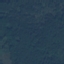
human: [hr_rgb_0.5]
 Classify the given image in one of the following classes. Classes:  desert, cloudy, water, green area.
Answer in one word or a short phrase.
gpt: green area